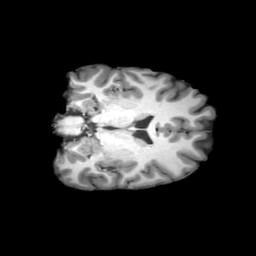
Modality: T1w
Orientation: coronal